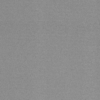
Label: dusty